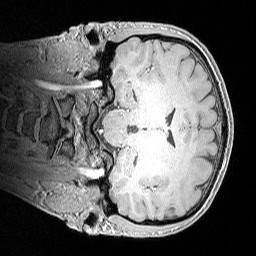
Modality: MP2RAGE
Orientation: coronal
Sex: male
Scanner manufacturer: siemens
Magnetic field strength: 3 T
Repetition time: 5 s
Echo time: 0.00292 s